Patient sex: M
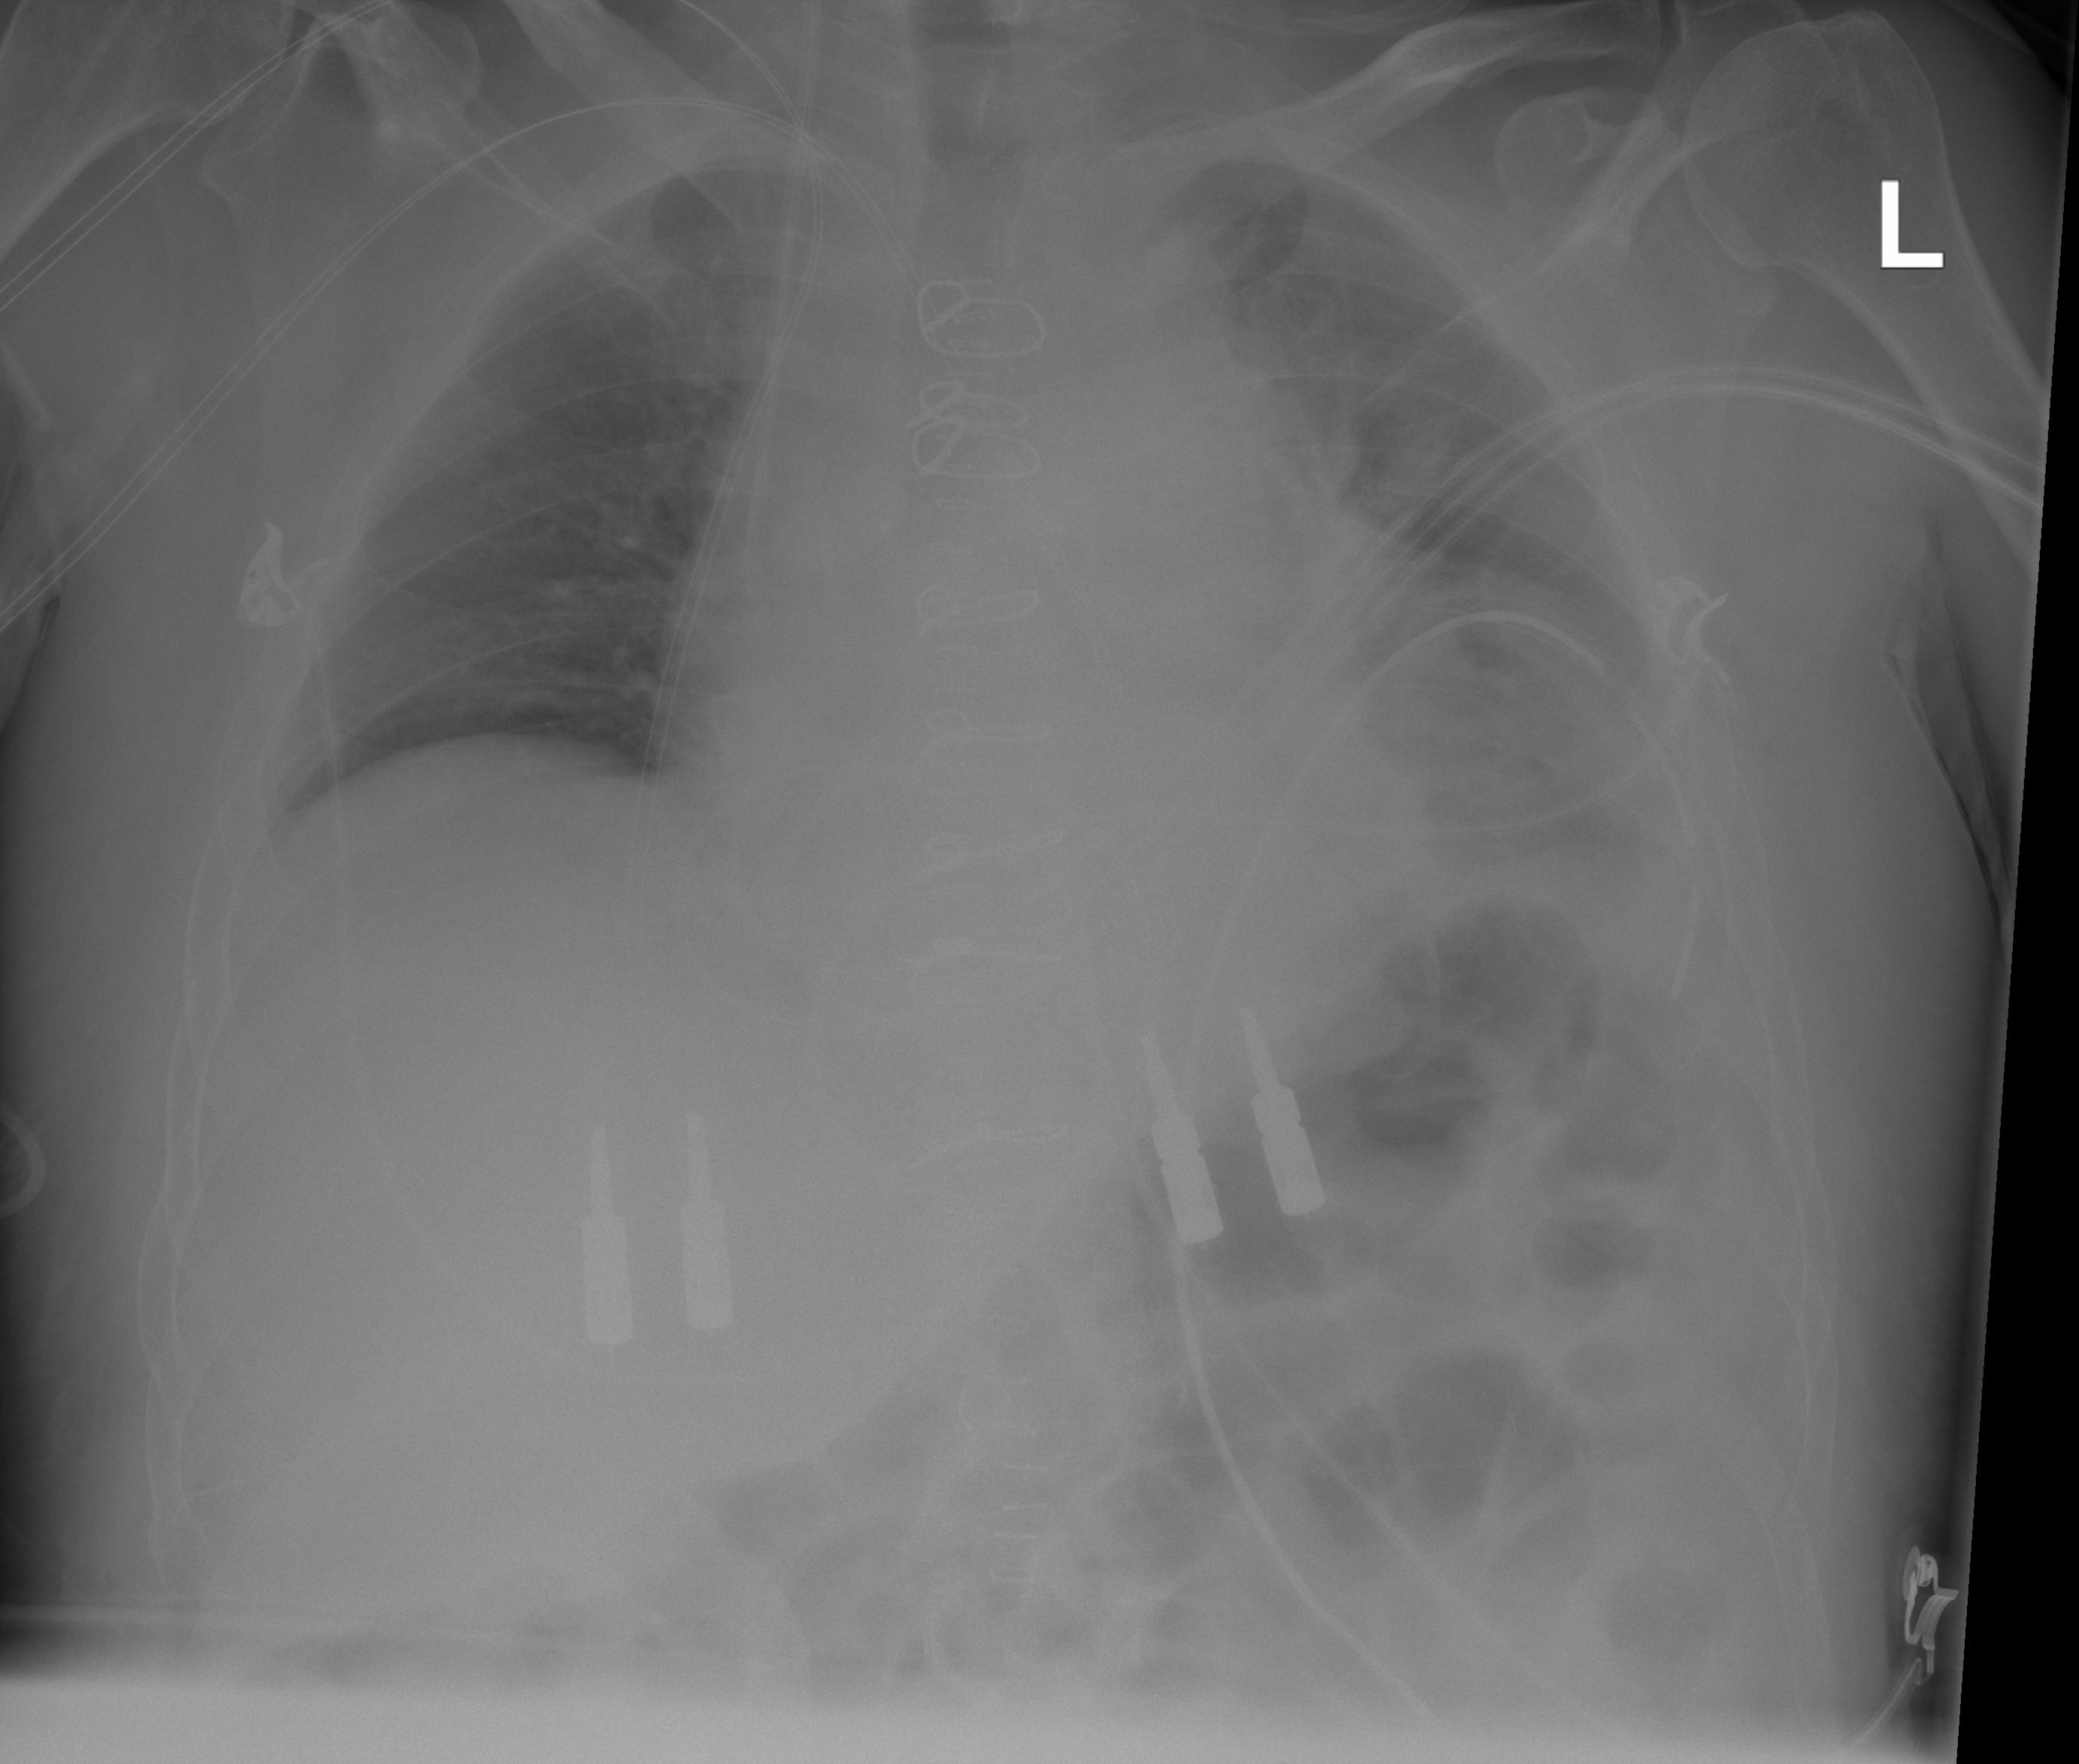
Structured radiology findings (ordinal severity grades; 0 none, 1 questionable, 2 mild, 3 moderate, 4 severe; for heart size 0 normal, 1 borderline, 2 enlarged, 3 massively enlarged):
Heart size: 2
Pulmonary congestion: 0
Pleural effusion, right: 0
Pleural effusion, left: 2
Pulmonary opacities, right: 0
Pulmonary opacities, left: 0
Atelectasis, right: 0
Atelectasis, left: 2